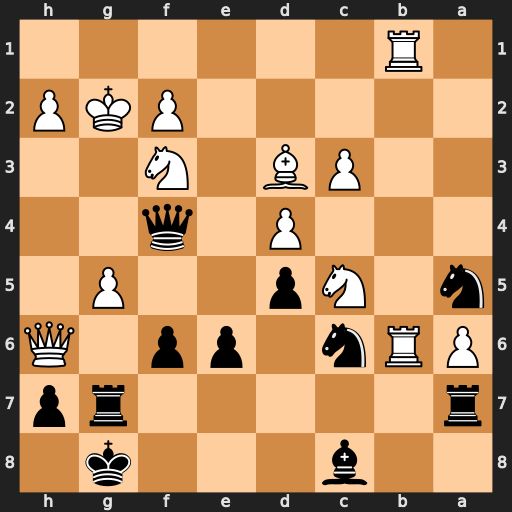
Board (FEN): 2b3k1/r5rp/PRn1pp1Q/n1Np2P1/3P1q2/2PB1N2/5PKP/1R6
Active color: b
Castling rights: -
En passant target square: -
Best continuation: Qg4+ Kf1 Qxf3